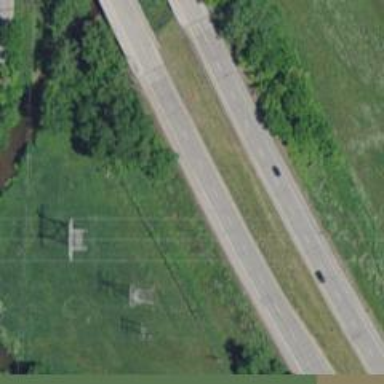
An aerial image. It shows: Primary highway designated as expressway.